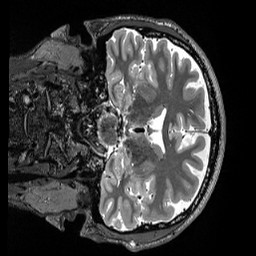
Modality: T2w
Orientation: coronal
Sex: male
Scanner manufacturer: siemens
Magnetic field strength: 3 T
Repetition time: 3.2 s
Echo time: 0.564 s